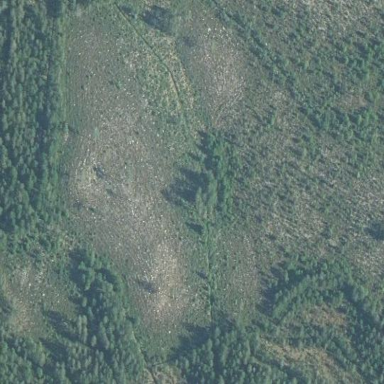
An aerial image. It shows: Patch of scrub vegetation.